Question: Since I can remember, I've been having problems with apps or games that crash because of a different style of parsing decimal numbers. It happens very often, from CAD apps, libraries to web pages. I'm not sure whether it is ignorance or lack of knowledge, but it's really annoying.
What's the problem? <URL> is a wiki article about it, but it short:
Here is a map that shows what kind of decimal separator (decimal mark) is used around the world.

Decimal marks:
- - - -
Most of the Europe, South America write 1 000 000,00 or <PHONE>,00 sometimes 1.000.000,00 as opposite to "imperial" (marked as blue) write 1,000,000.00
Let me just give you a few from all problems that I encoutered last month.
1. Number on webpages hard to read: Let's take one of the most viewed YT videos. It shows me 390159851. Number above one million are very hard to read, what's the order of magnitude? Is it 39 mln or 390?
2. Mirosoft XNA for Windows Phone 7 example: There is a very neat class that parse XML file to produce XNA animation /// <summary>
/// Loads animation setting from xml file.
/// </summary>
private void LoadAnimiationFromXML()
{
XDocument doc =
XDocument.Load("Content/Textures/AnimationsDefinition.xml");
XName name = XName.Get("Definition");
var definitions = doc.Document.Descendants(name);
if (animationDefinition.Attribute("Speed") != null)
{
animation.SetFrameInvterval(TimeSpan.FromMilliseconds(
double.Parse(animationDefinition.Attribute("Speed").Value)));
}
double.Parse throws an exception, one simple soultion is to use XmlConvert.ToDouble(); or parse with InvariantCulture.
3. .Net app that use CSV files to store input vector as CSV - also throws.
4. Another .Net app that has some parsing inside the class - throws.
So how can we fix this?
- - -
Can I make the app be invariant? Like starting the app in a different environment.
PS. I would like to run the app, but I don't have the code.
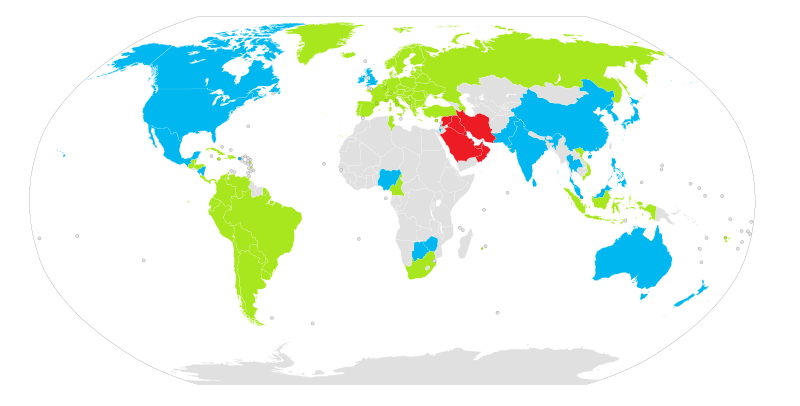
Answer: Properly set 'Thread.CurrentThread.CurrentCulture' and you wont have such problems.
Read <URL> how to write culture independent code.
EDIT:
If you do not have access to the code, you can run the application under a user account which has the expected culture set. For quick access you could create an english user, a german user, a french user..